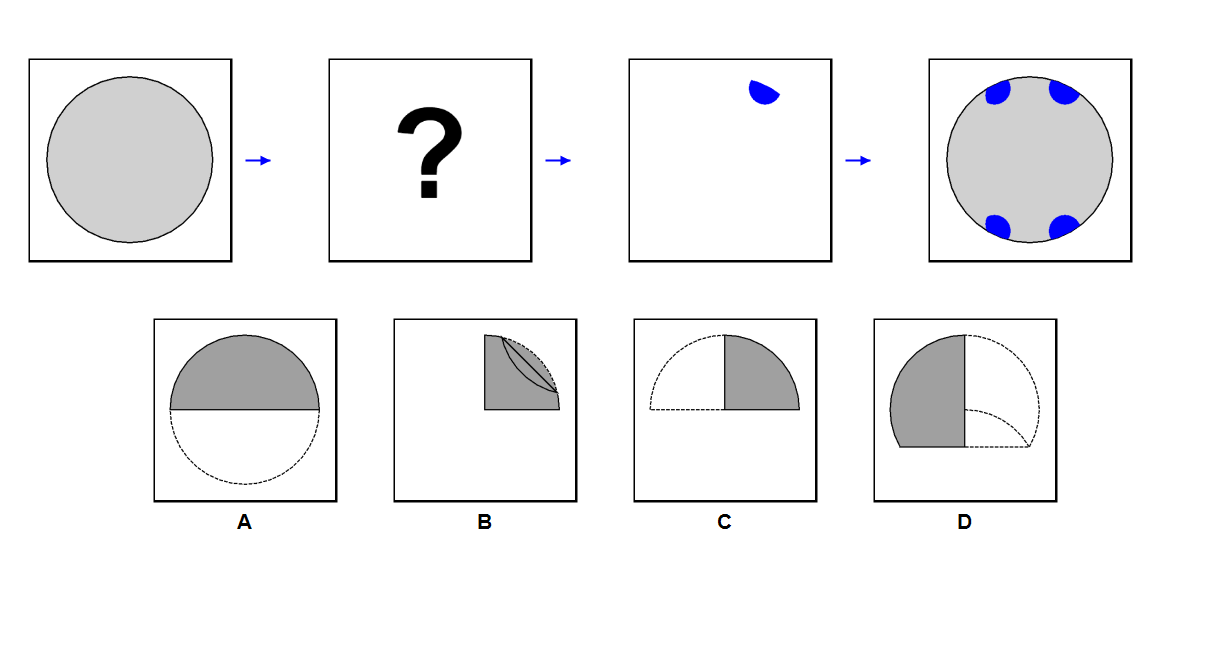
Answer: D